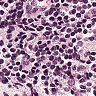
Metastatic tissue present: no